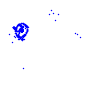
Particle: electron